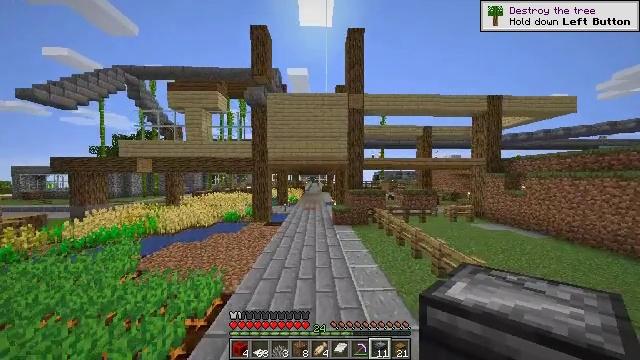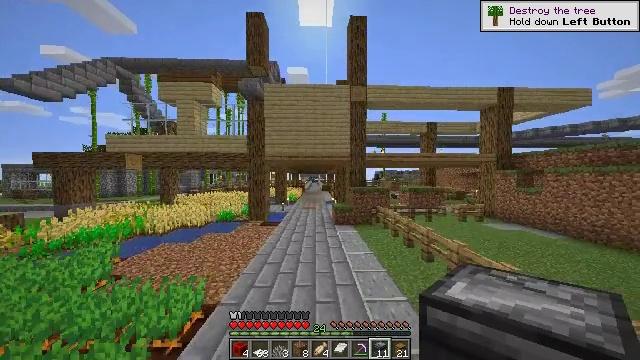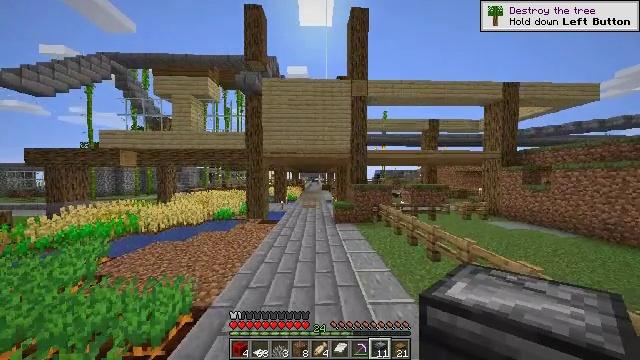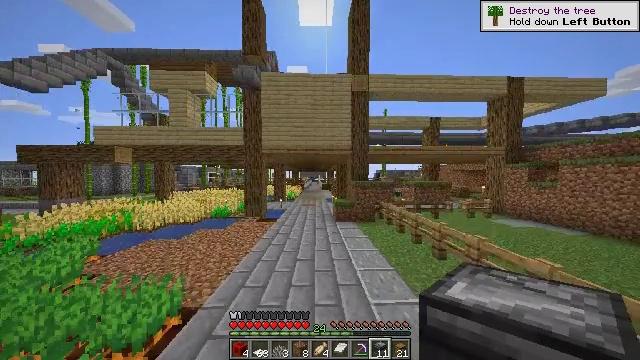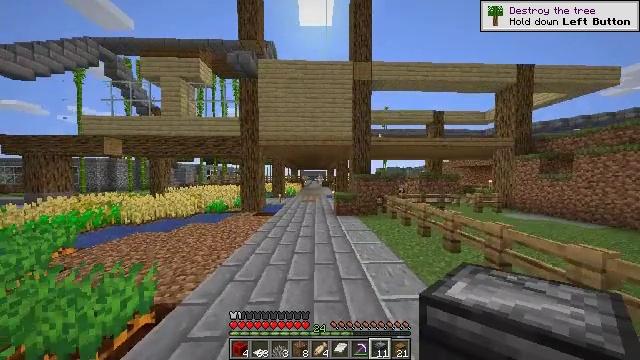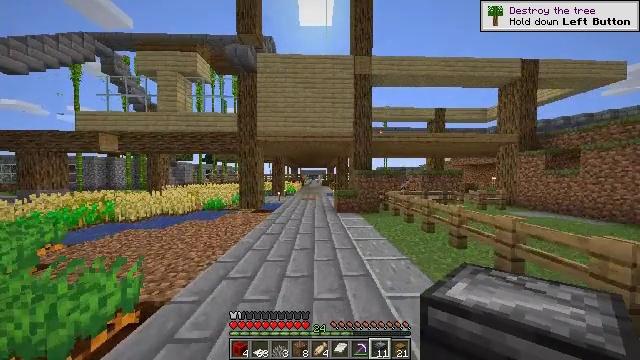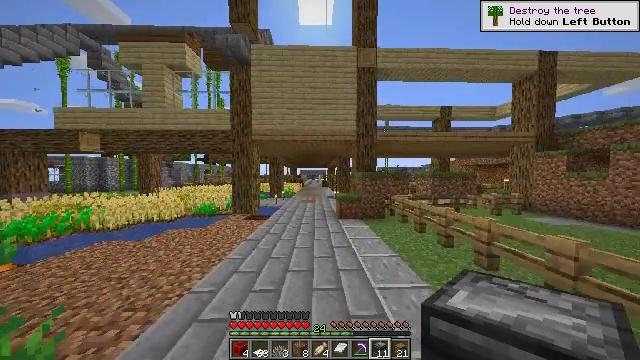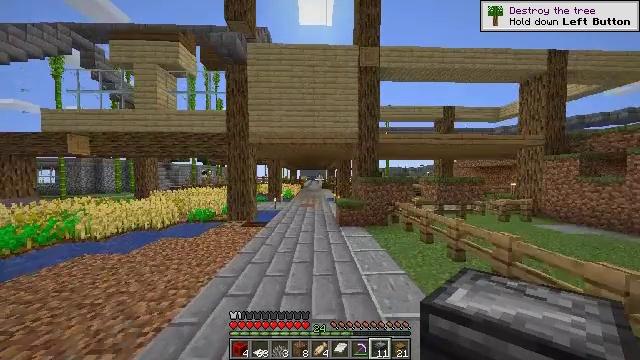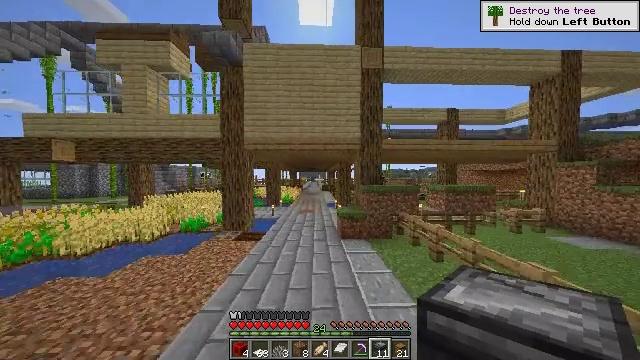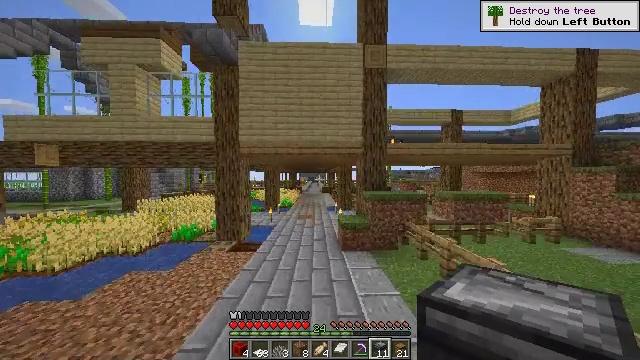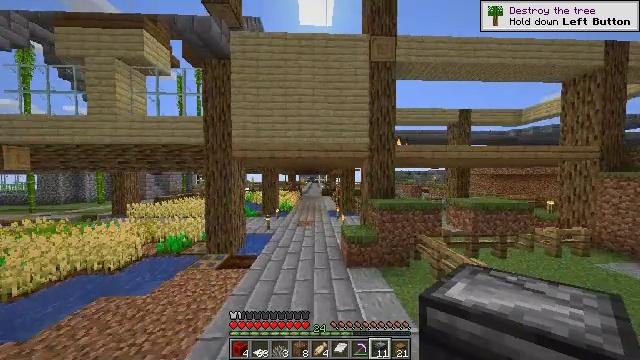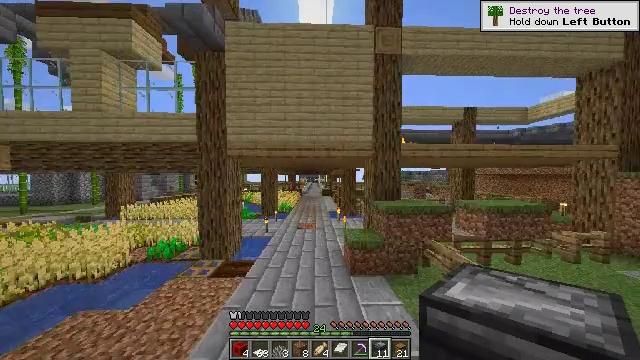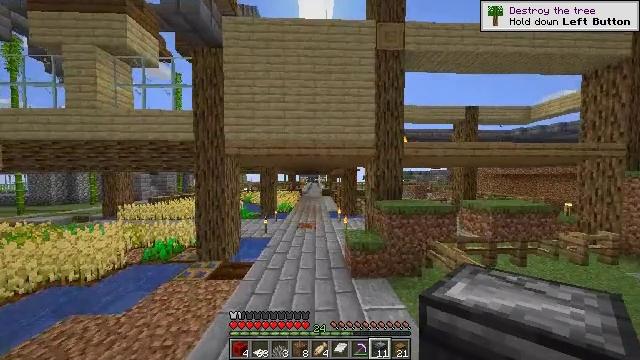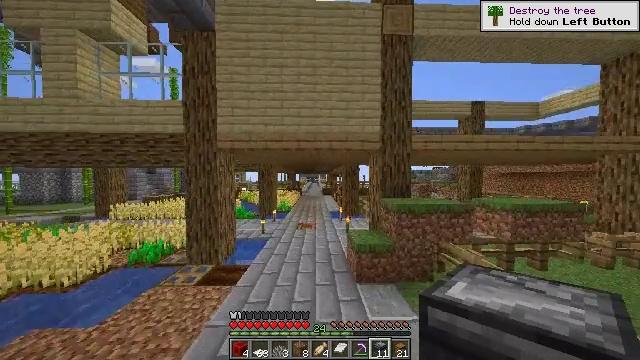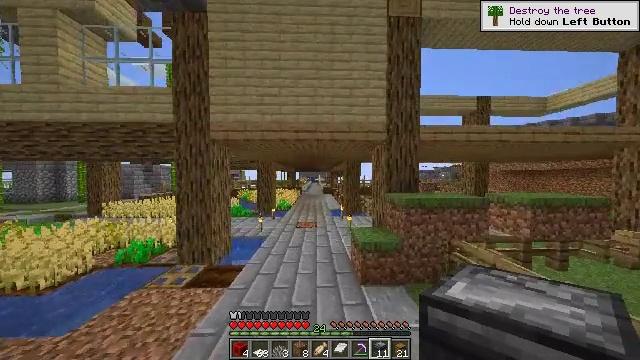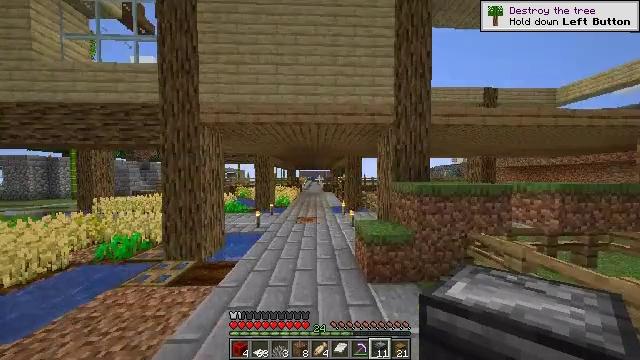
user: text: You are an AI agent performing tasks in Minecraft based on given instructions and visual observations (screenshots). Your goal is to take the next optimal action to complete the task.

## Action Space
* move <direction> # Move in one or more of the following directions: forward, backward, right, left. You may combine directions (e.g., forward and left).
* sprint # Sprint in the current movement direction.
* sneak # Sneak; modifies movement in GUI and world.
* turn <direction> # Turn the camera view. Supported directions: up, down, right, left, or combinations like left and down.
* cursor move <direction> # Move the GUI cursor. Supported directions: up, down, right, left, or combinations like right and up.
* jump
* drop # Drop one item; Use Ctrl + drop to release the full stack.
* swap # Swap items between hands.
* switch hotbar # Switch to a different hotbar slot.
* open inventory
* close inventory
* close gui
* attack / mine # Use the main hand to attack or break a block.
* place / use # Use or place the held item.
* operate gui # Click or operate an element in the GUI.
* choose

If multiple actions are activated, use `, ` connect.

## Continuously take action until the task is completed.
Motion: motion action
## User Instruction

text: Arrange the items to produce redstone in the crafting table.
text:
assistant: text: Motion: move forward, jump
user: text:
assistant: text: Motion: move forward, jump
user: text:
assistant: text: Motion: move forward, jump
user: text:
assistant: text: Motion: move forward, jump
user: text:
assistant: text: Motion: move forward, jump
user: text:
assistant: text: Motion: move forward, jump
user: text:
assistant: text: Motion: move forward, jump
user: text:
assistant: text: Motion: move forward, jump
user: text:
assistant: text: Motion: move forward and move left, jump
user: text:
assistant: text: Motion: move forward and move left, jump
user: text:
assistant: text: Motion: move forward, jump
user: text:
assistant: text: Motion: move forward, jump
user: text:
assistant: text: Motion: move forward, jump
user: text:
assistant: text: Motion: move forward, jump
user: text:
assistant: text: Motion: move forward, jump
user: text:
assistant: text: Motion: move forward, jump
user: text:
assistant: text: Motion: move forward, jump
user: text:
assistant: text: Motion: move forward, jump
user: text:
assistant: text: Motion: move forward, jump
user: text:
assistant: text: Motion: move forward, jump
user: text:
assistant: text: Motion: move forward, jump
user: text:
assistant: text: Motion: move forward, jump
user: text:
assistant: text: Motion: move forward, jump
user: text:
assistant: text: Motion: move forward, jump
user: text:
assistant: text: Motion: move forward, jump
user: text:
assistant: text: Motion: move forward, jump
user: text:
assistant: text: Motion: move forward, jump
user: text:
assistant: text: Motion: move forward, jump
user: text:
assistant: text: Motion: move forward, jump
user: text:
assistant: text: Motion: move forward, jump